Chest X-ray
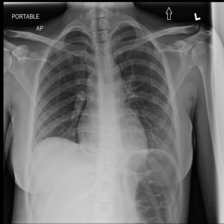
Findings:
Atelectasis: negative
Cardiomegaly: negative
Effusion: negative
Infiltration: negative
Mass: negative
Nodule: negative
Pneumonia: negative
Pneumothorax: negative
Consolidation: negative
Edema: negative
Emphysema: negative
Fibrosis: negative
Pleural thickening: negative
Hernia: negative